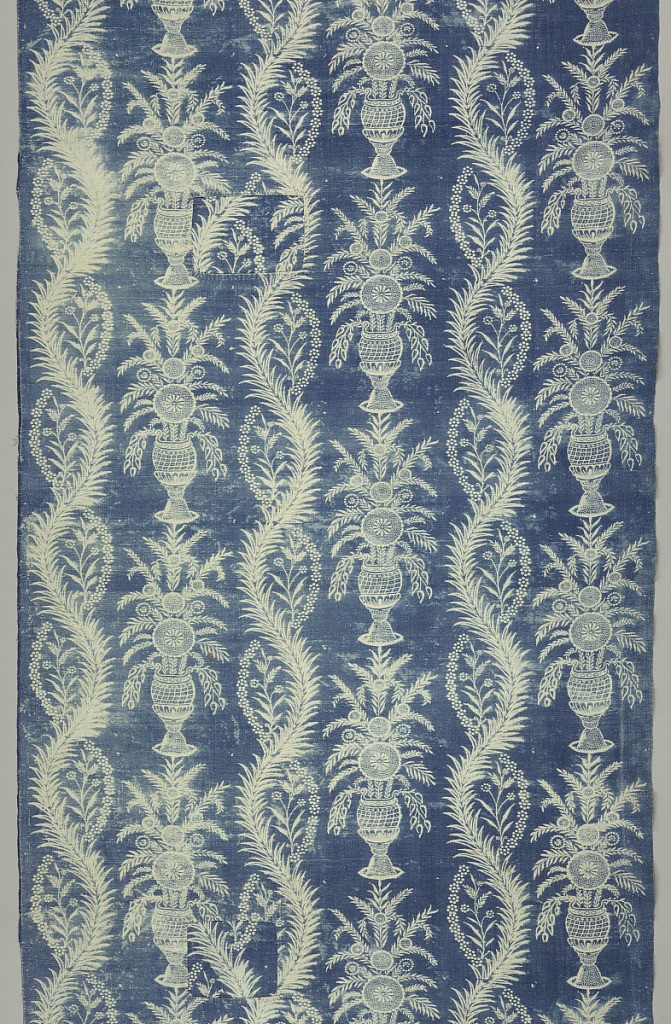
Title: Panel
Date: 18th century
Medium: linen Technique: resist printed
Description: Coverlet or hanging of blue resist with a design of harvest flowers in vases set within ascending curves that carry the grain motif. Two selvages present.